Question: Is there any way to draw 'strip-lines' as background in android?
---

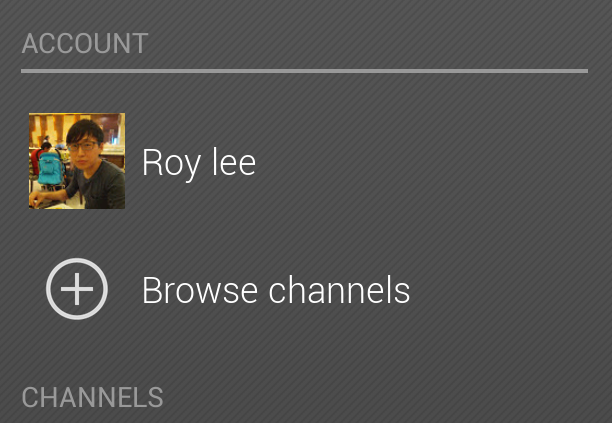
Answer: ### Example:
Add a 'wood_pattern.xml' to 'res/drawable/' :
'''
<layer-list xmlns:android="http://schemas.android.com/apk/res/android">
<item>
<bitmap
android:src="@drawable/bg_wood"
android:tileMode="repeat"
android:dither="true"
android:antialias="true"/>
</item>
</layer-list>
'''
set this as background:
'''
android:background="@drawable/wood_pattern"
'''